Field crop: maize
Growth stage: 2
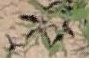
Species: atriplex